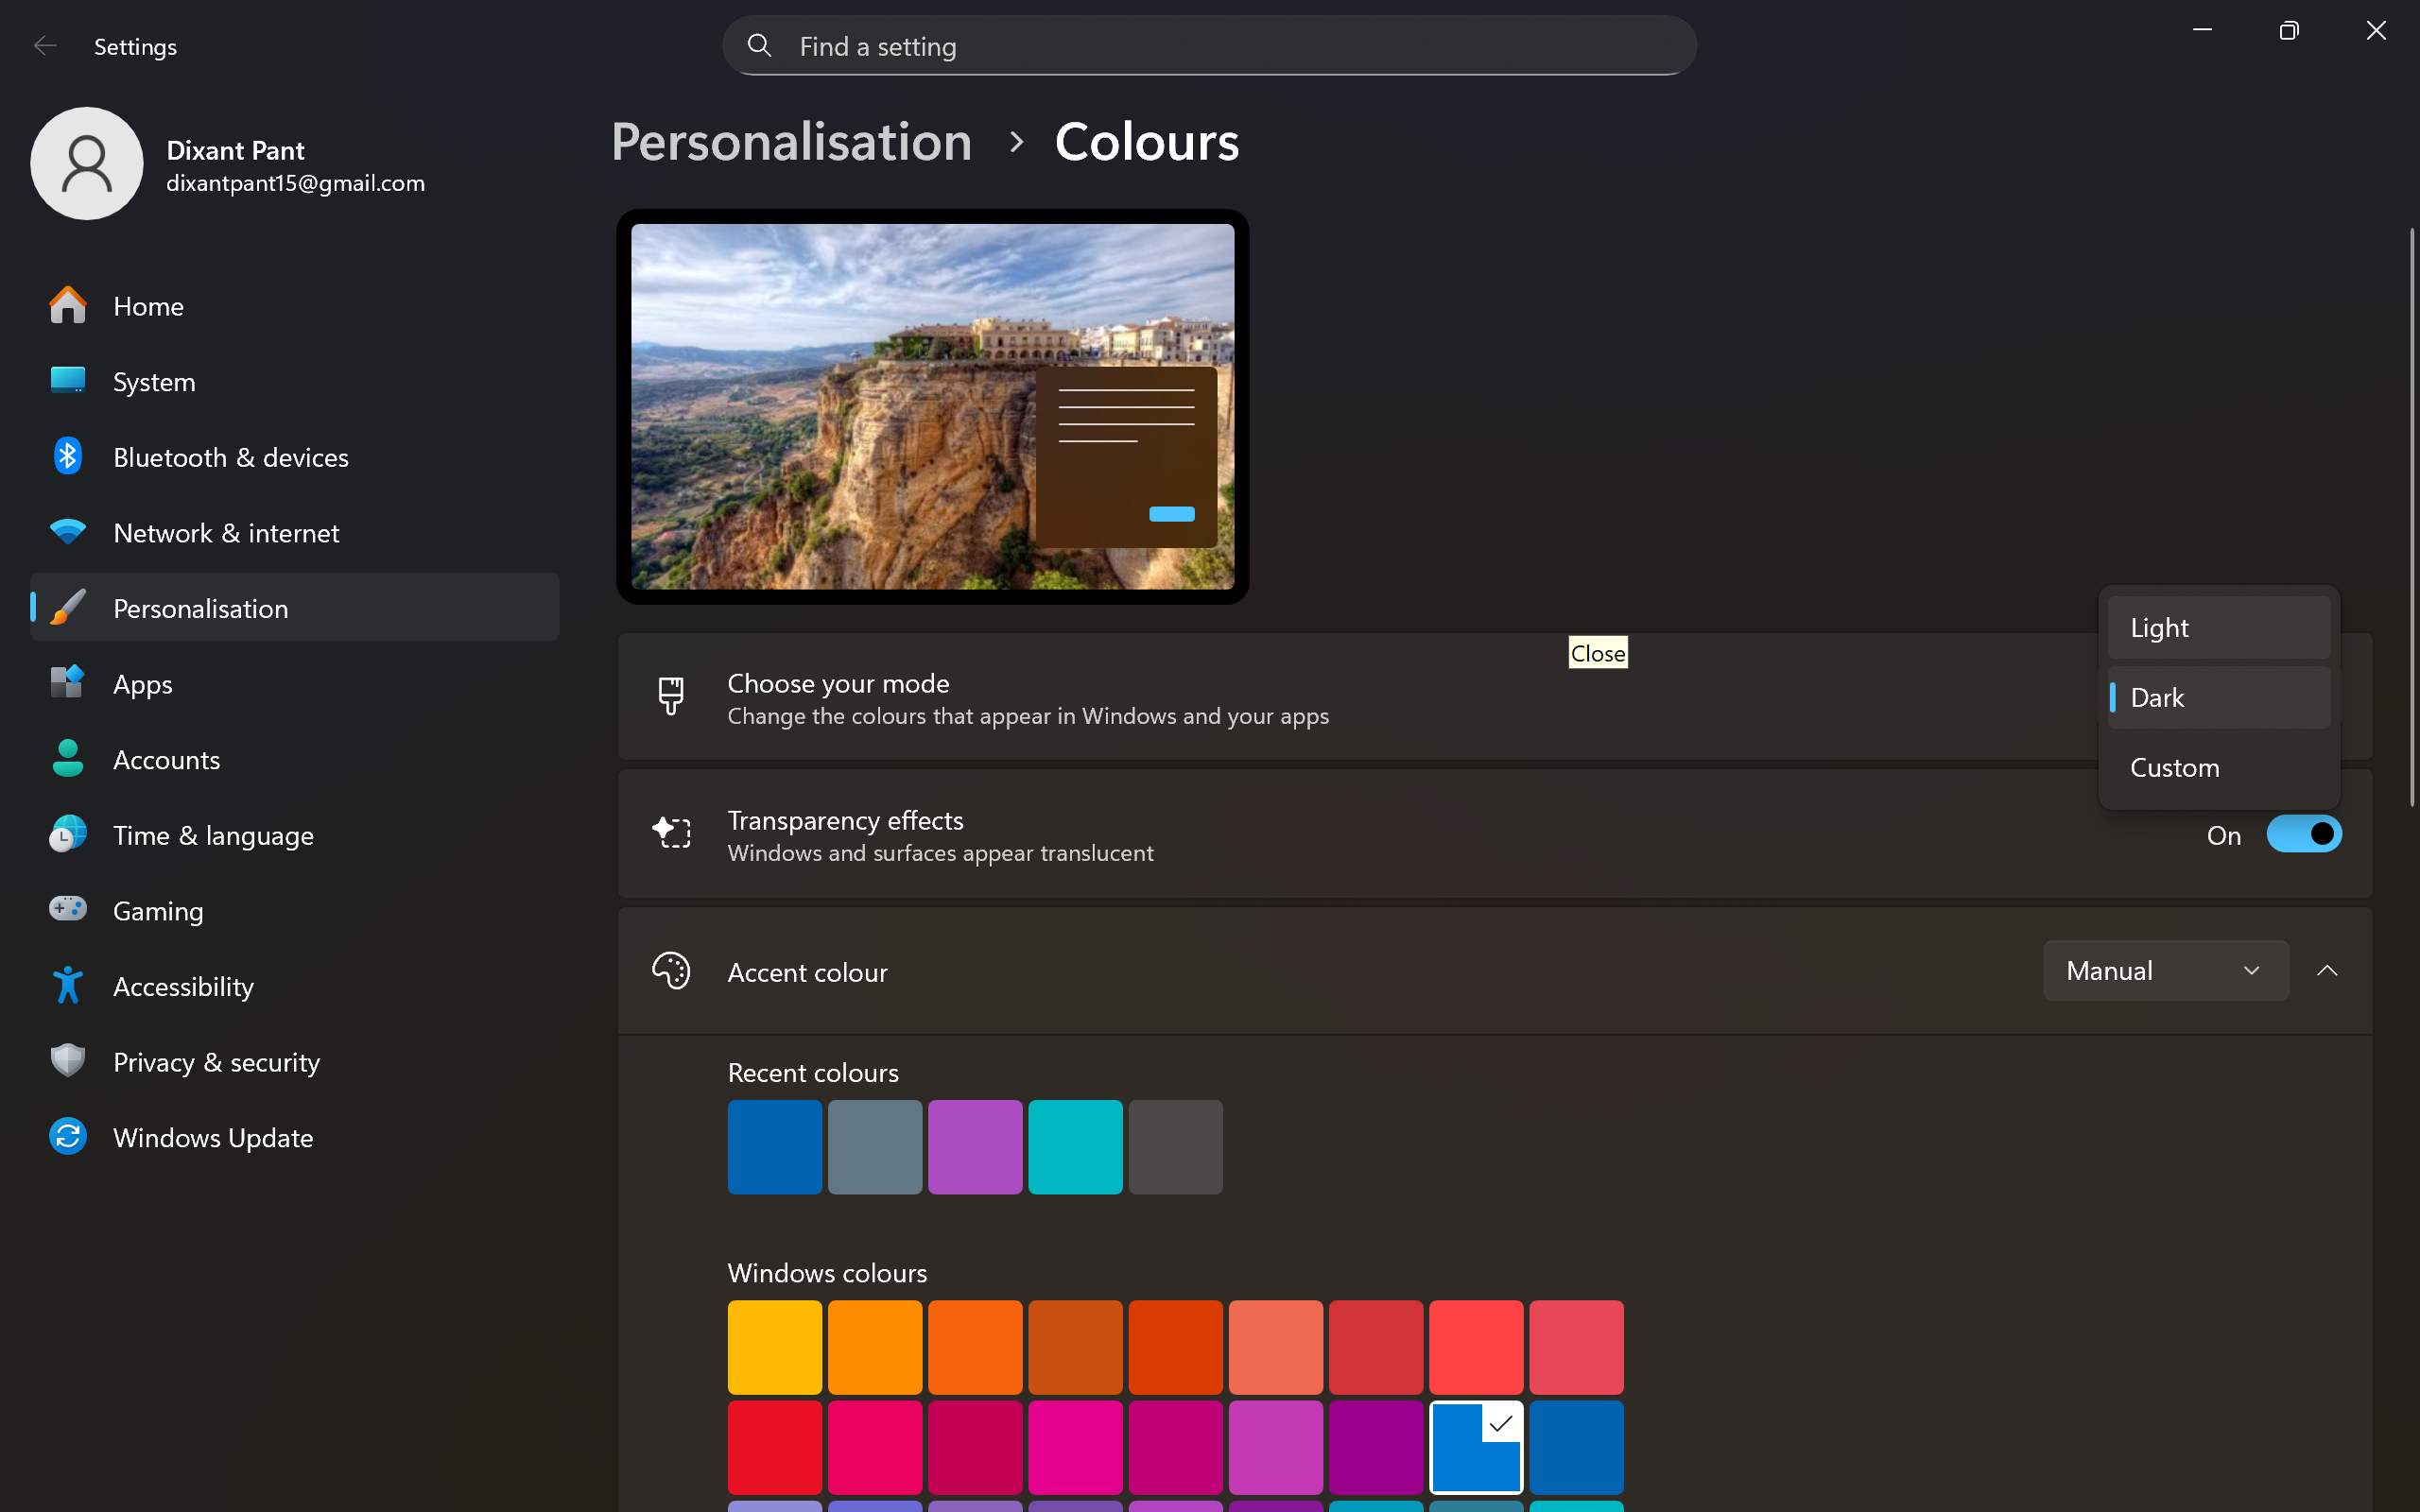
UI elements on screen:
"Desktop - window"
"window"
"value: Close"
"window"
"pane"
"window"
"pane"
"window"
"Recycle Bin - list item"
"Adobe Acrobat - list item"
"Adobe Digital Editions 4.5 - list item"
"Attack SharkX3Mouse - list item"
"Audacity - list item"
"list item"
"HP Support Assistant - list item"
"Imaging Edge Desktop"
"NVDA - list item"
"Remote - list item"
"list item"
"Ryzen Controller - list item"
"Steam - list item"